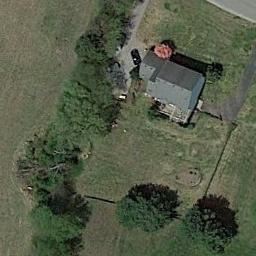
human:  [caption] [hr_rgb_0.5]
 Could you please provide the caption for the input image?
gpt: There are many trees beside the sparse residential .

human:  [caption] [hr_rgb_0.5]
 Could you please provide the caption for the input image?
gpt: In a sparse residential area there is a grey house and several green trees surrounded by grass .

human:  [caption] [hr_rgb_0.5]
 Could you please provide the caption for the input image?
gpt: There are circular swimming pools beside this house .

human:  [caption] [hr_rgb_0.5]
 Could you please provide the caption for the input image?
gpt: The sparse residential is on the grass next to some trees and bare land .

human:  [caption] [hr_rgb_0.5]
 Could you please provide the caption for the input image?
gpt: A sparse residential area with some green trees and a building .